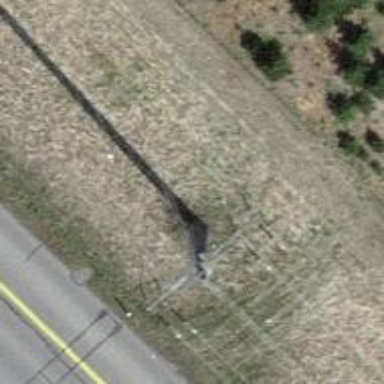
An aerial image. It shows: Concrete power pole.